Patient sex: M
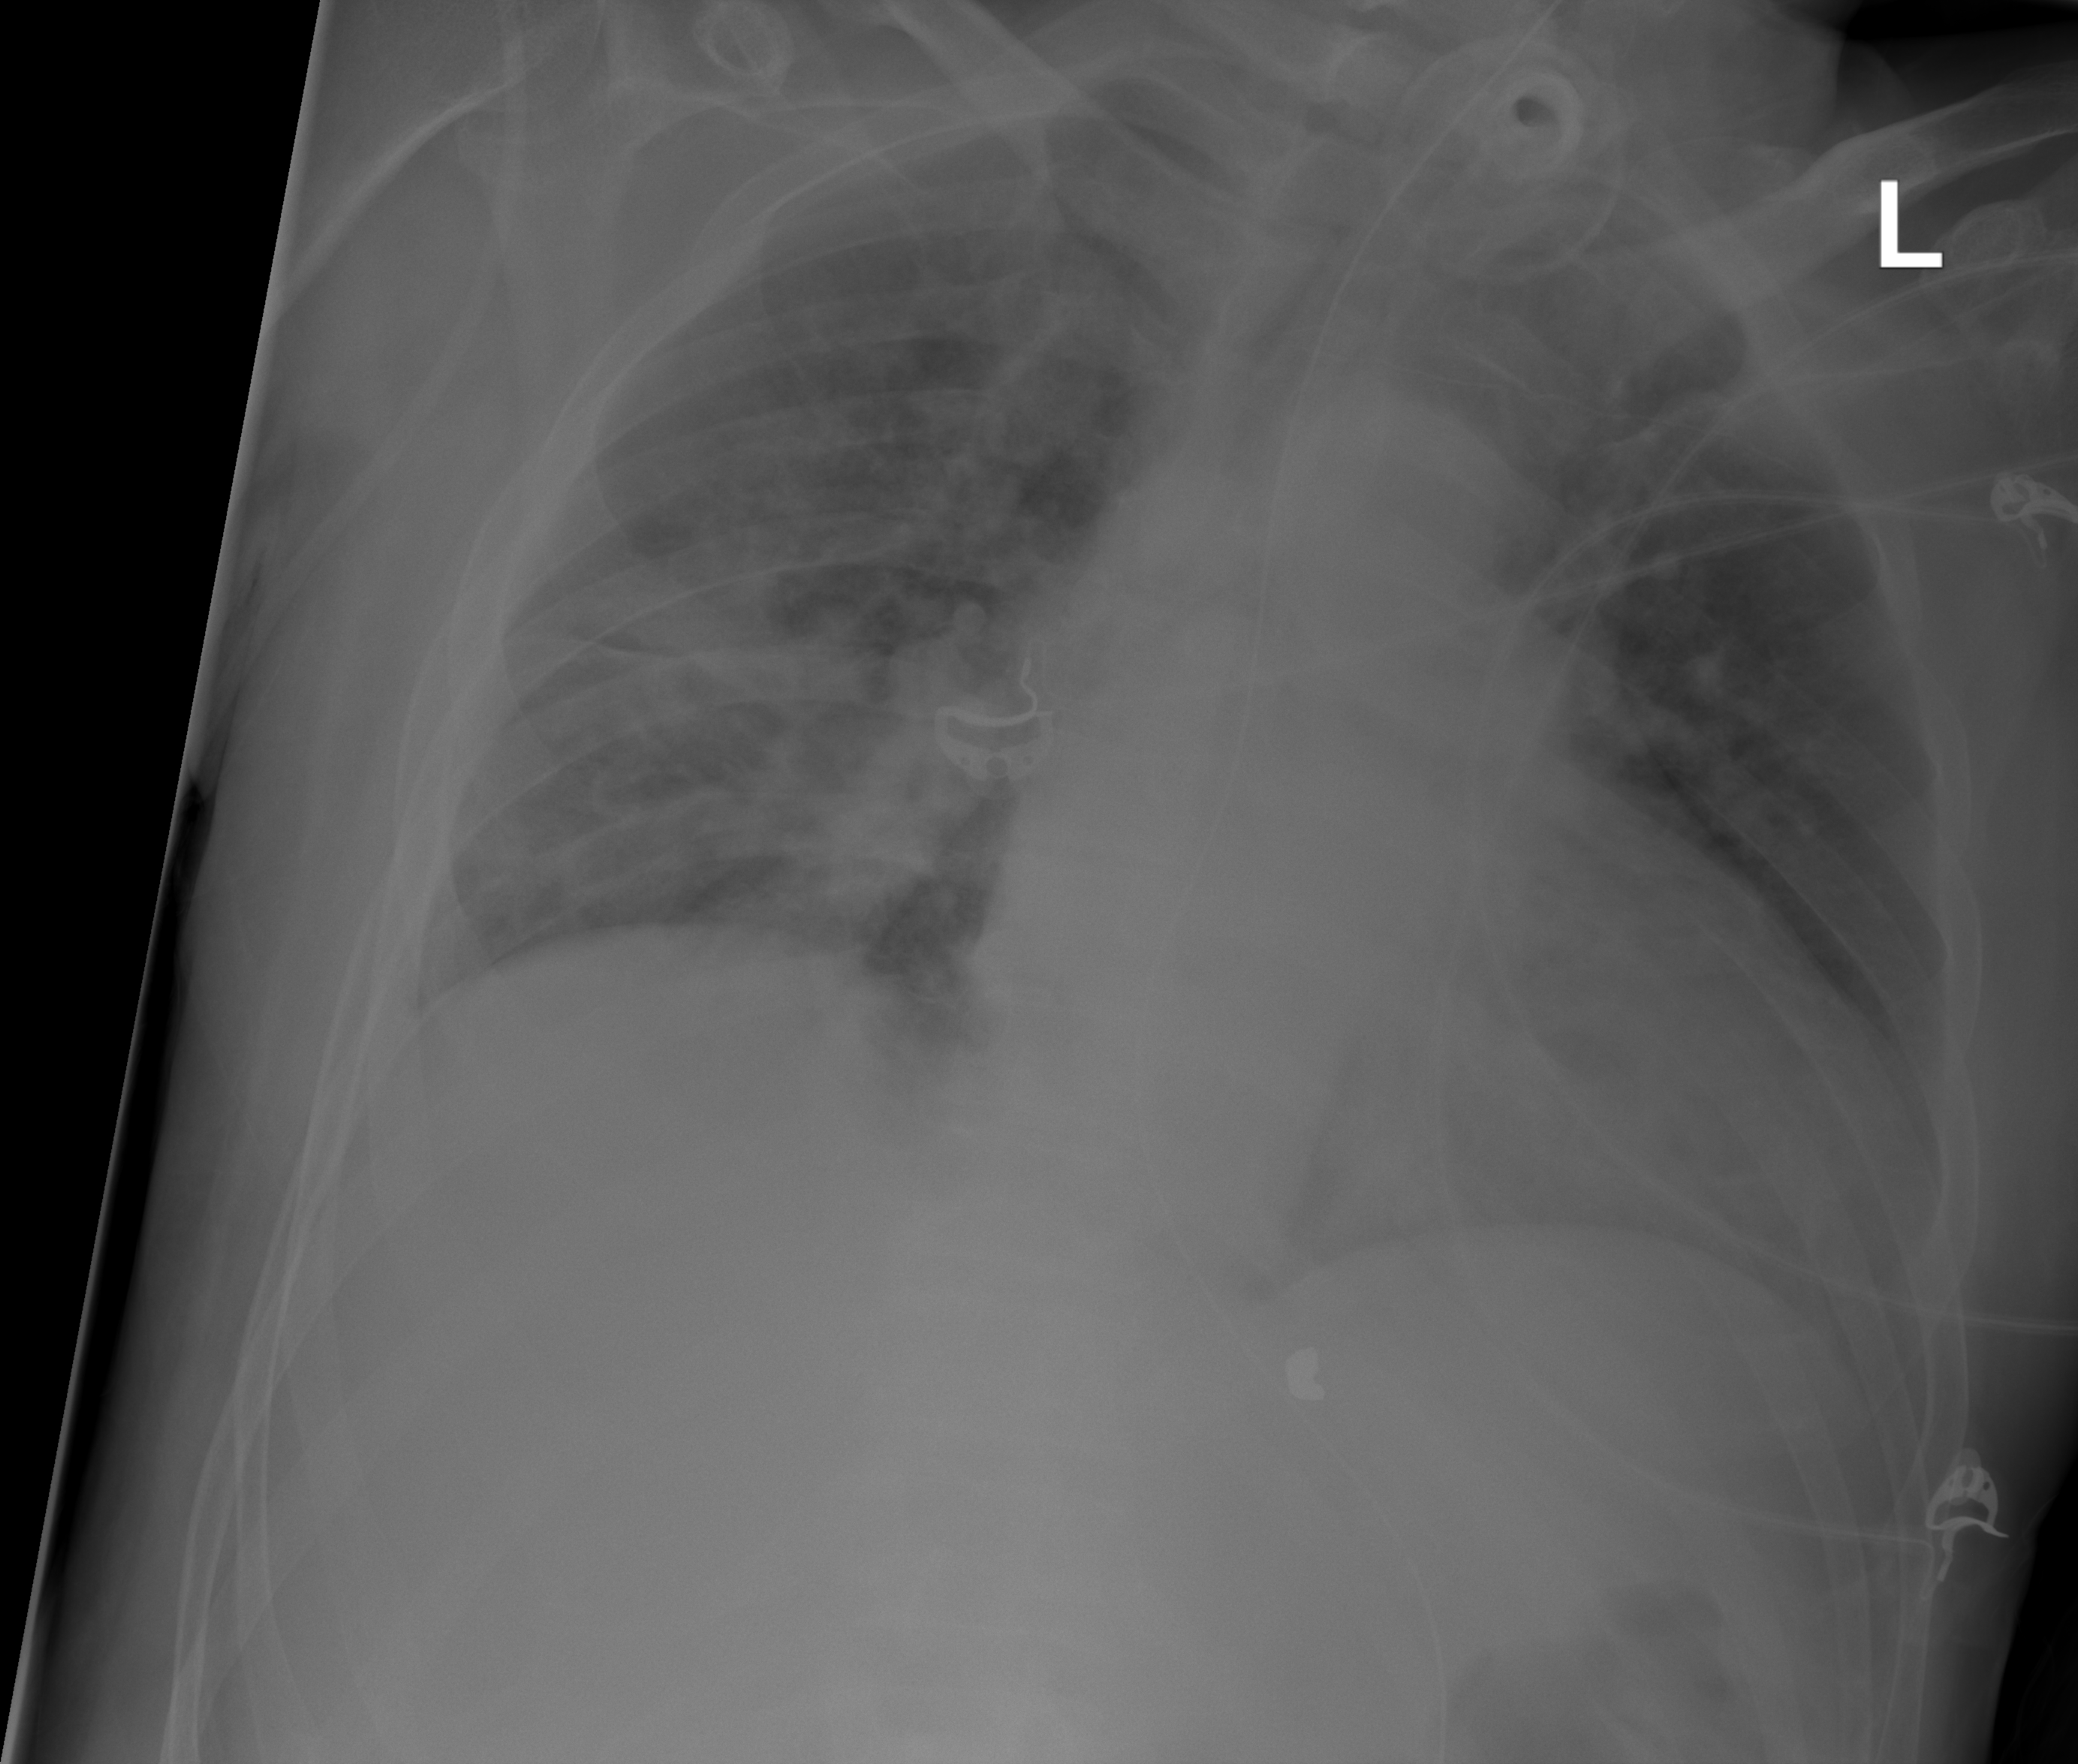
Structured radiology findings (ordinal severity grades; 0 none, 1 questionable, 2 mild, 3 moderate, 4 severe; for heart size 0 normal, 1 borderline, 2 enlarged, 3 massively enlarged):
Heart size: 2
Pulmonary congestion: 0
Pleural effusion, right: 0
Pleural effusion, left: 1
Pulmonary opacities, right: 3
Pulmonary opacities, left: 0
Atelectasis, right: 2
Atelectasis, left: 2